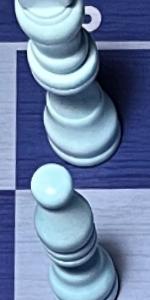
Label: Bishop_White